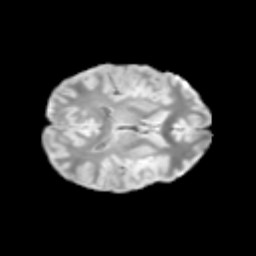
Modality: T2w
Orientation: axial
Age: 11
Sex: male
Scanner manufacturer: siemens
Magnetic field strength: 3 T
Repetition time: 3.8 s
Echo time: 0.07 s